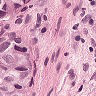
Metastatic tissue present: yes